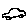
Label: car